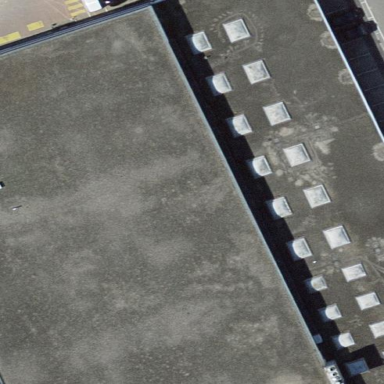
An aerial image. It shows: Industrial building.